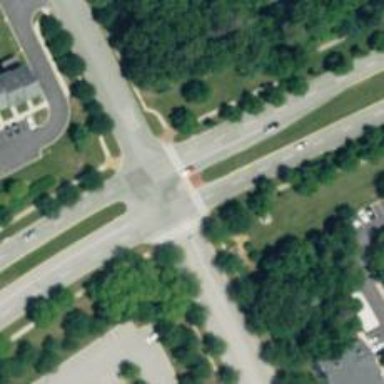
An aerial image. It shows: Traffic island located on footway.